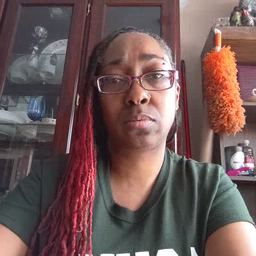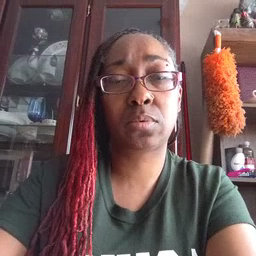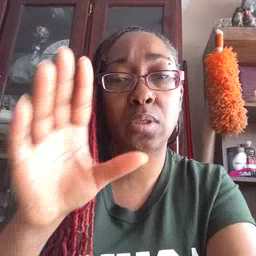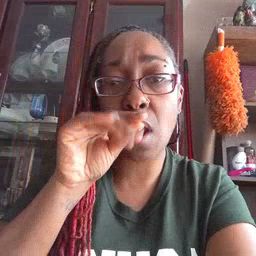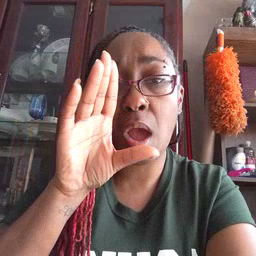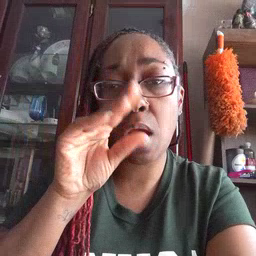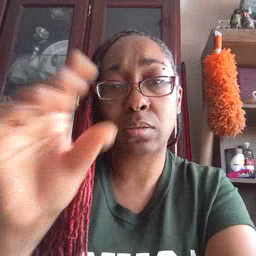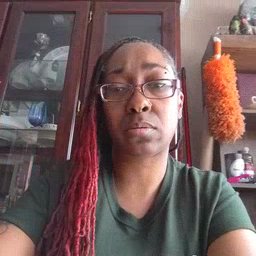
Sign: duck